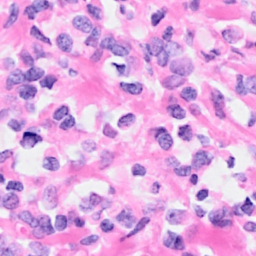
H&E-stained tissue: Breast